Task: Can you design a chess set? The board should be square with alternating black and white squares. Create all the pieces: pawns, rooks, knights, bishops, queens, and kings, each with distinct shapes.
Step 4900:
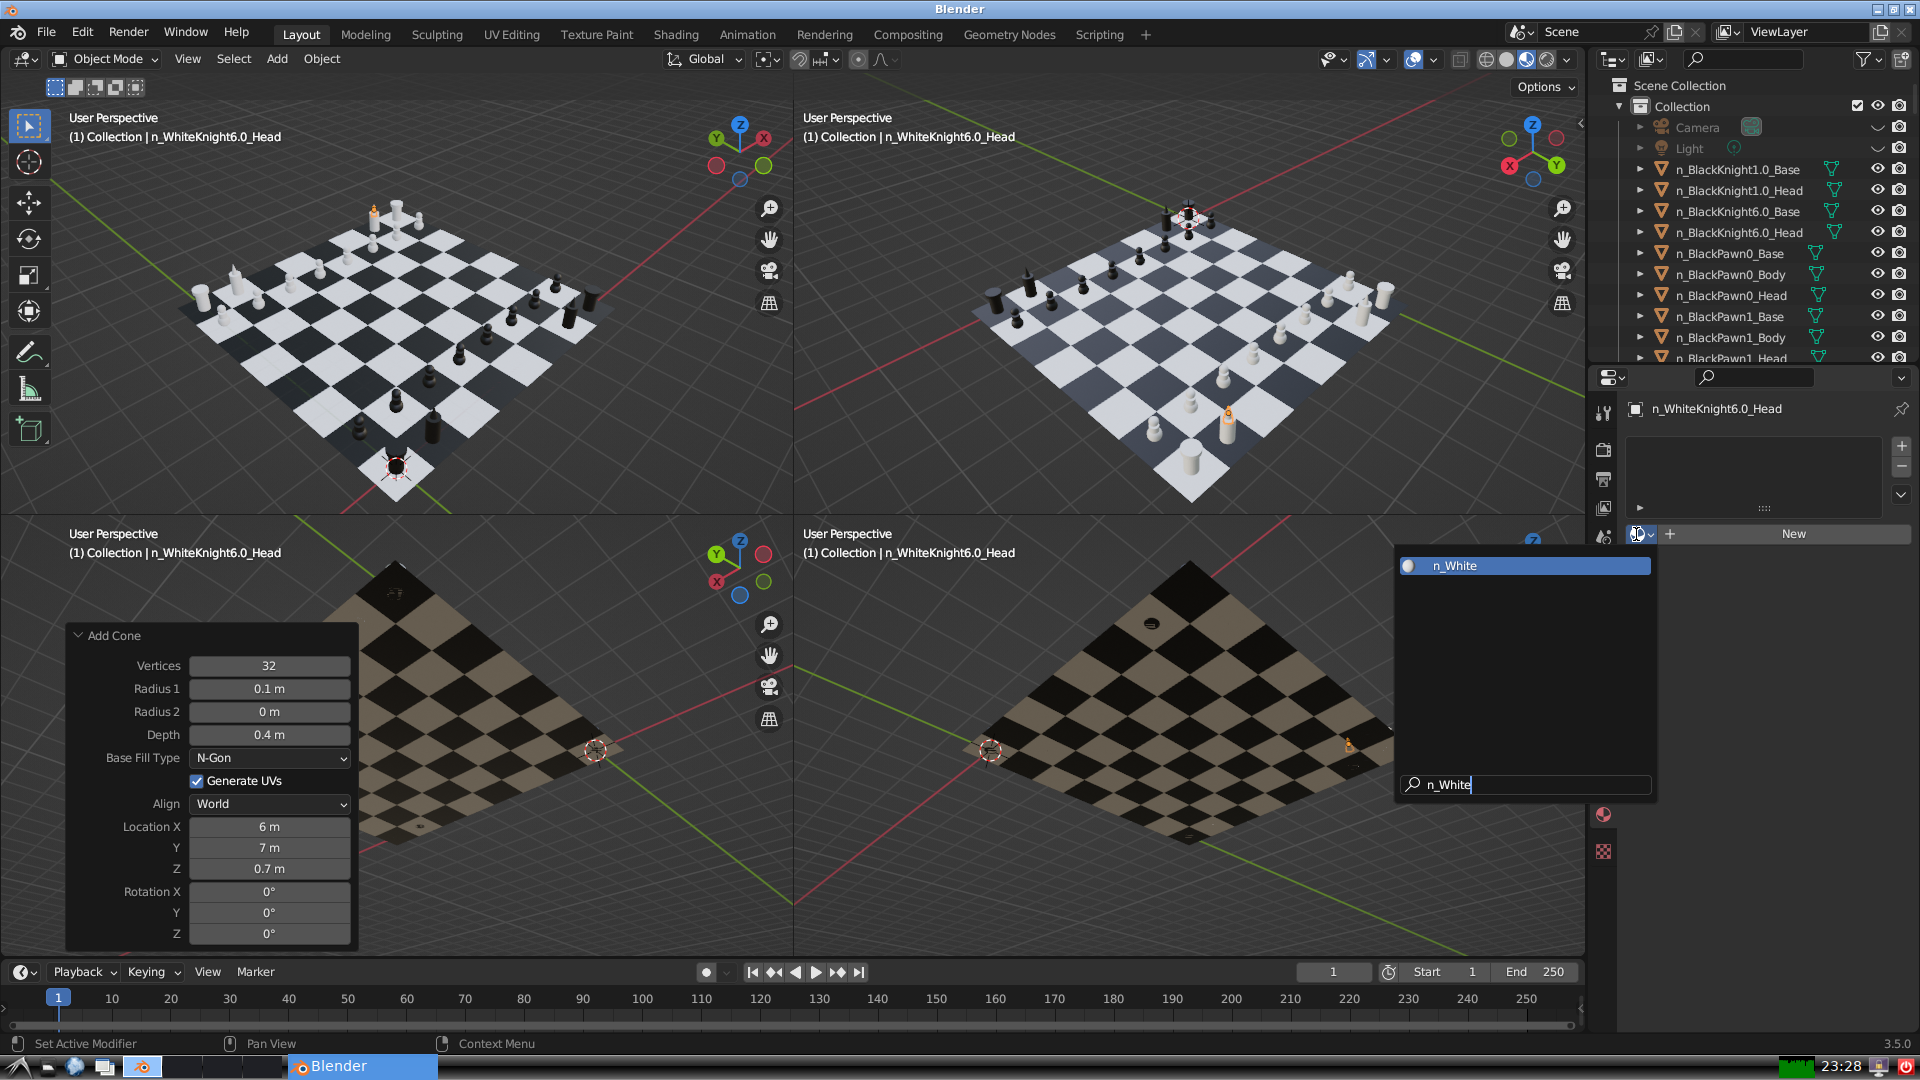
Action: {"key_press": ['Return']}